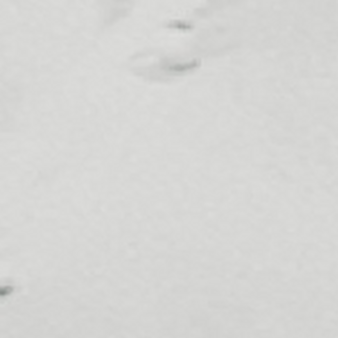
Label: other